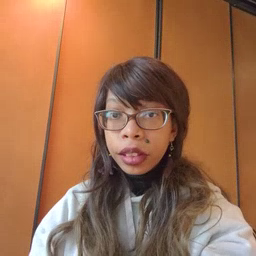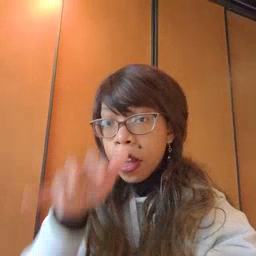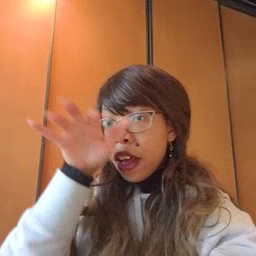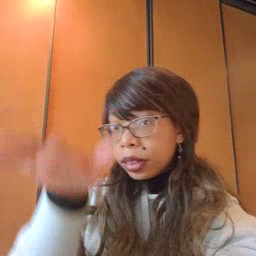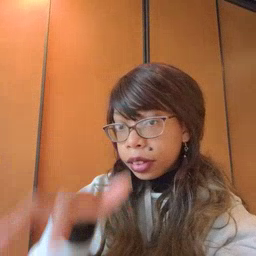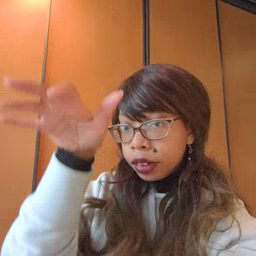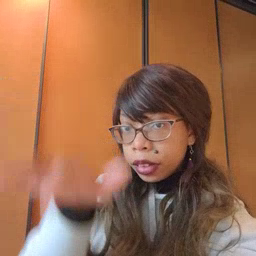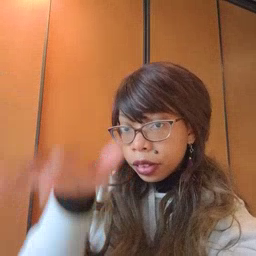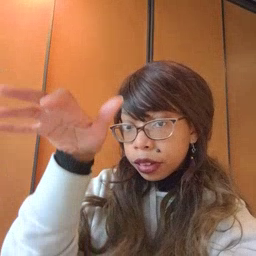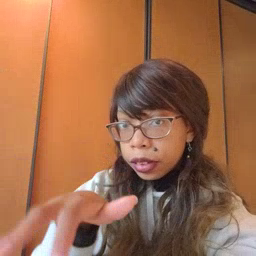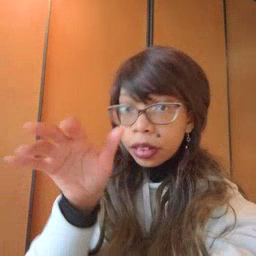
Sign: alligator